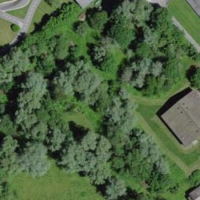
EUNIS habitat code: 55
Species observed at this site:
Juglans regia